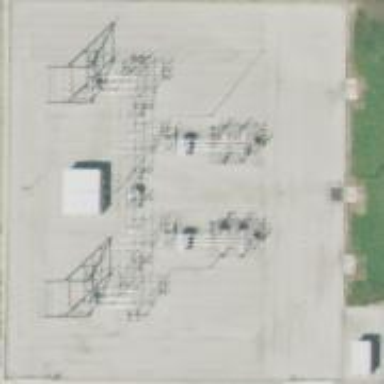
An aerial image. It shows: Distribution level power substation surrounded by fence.